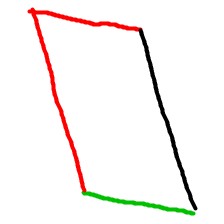
Shape: parallelogram